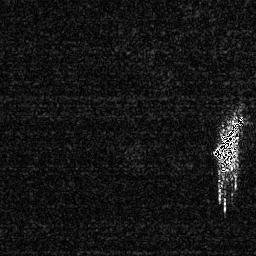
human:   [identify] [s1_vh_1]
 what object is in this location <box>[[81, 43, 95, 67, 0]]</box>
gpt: <ref>1 large ship at the right</ref>